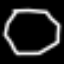
Label: octagon